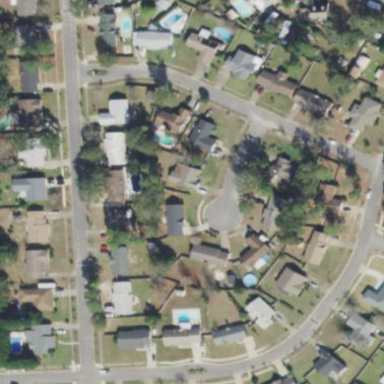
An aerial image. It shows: This residential area consists of single-family homes.